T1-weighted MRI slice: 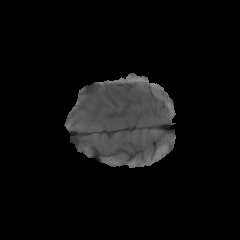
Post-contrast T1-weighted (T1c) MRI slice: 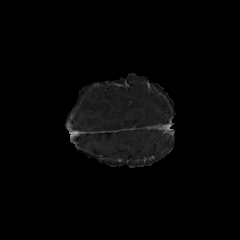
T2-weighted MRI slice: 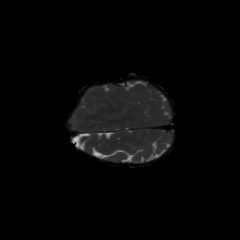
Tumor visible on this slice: no